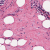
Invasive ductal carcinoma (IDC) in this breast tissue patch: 0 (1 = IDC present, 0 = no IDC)